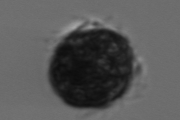
Label: Mesodinium